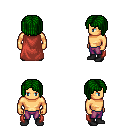
a pixel art fantasy rpg character, male body template, human, tanned skin, maroon cape, magenta pants, green pageboy hairstyle, black shoes, four views (front, back, left, right), 2x2 character sprite sheet, small pixel art, hard edges, no anti-aliasing